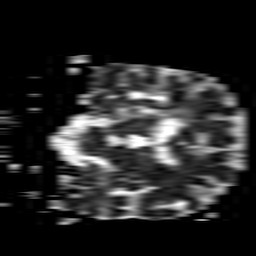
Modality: ADC
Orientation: coronal
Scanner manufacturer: philips
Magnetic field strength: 1.5 T
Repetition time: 3.4 s
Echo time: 0.06922 s